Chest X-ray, PA view. Patient: 32 years old, sex F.
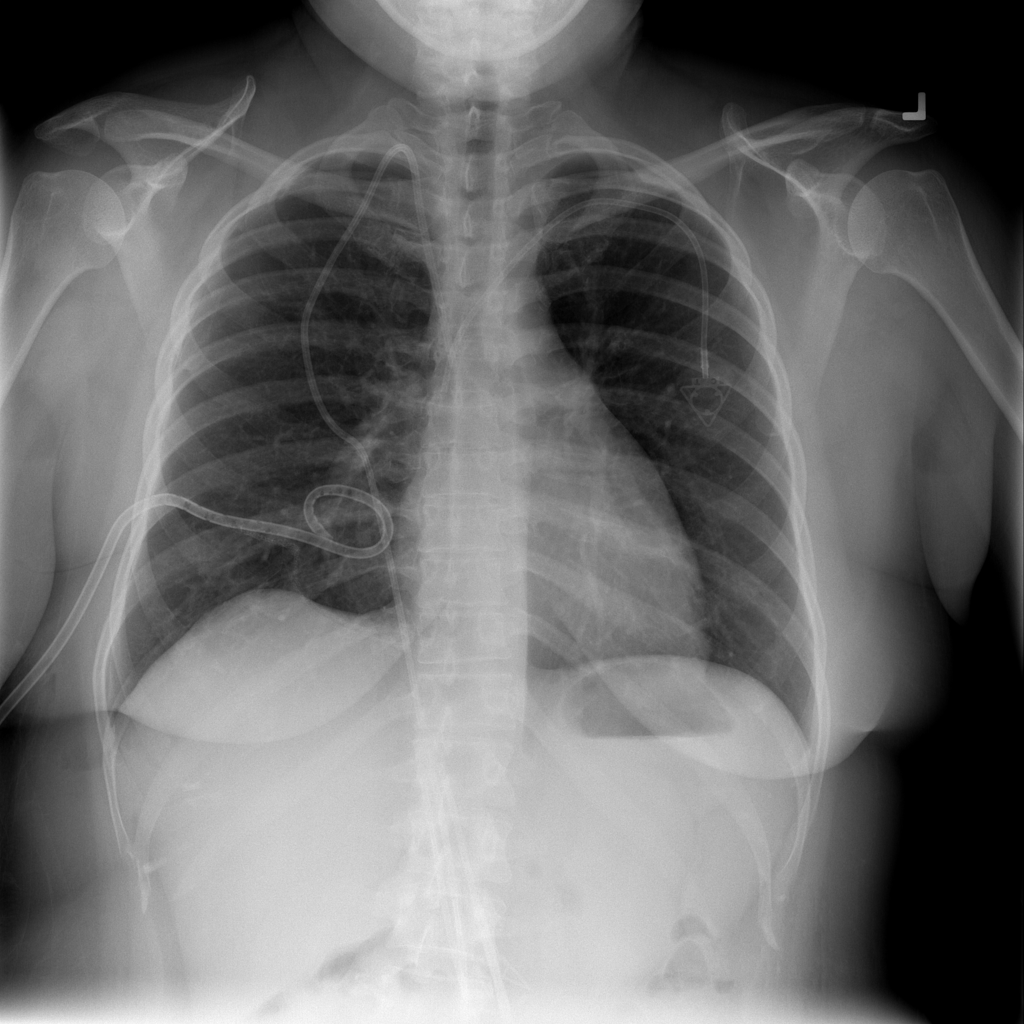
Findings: No Finding